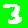
Digit: 3